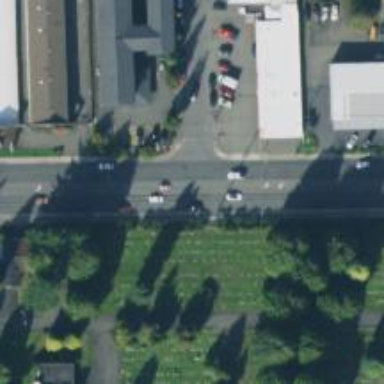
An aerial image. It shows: Secondary road with asphalt surface.